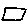
Label: square